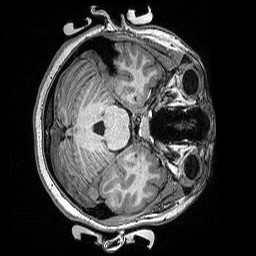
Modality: T1w
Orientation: axial